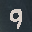
Label: 9